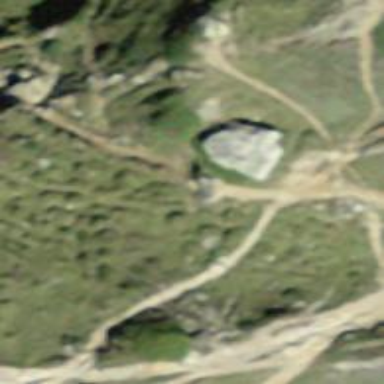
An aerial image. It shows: Natural rock formation.